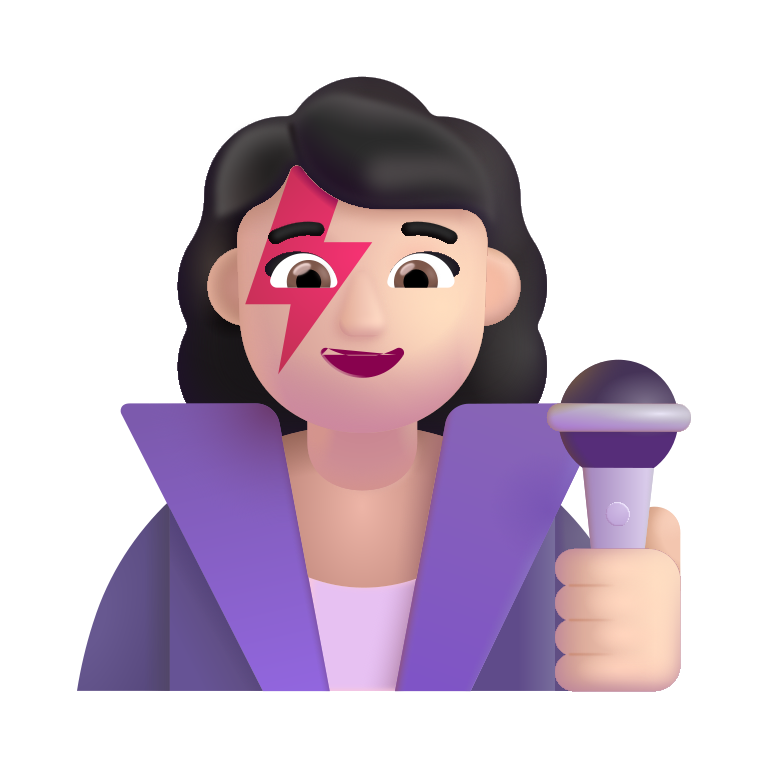
woman singer color light